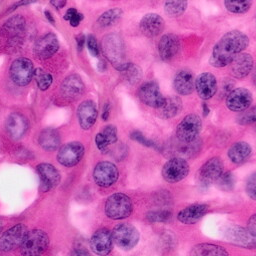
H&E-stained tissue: Pancreatic